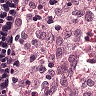
Metastatic tissue present: no